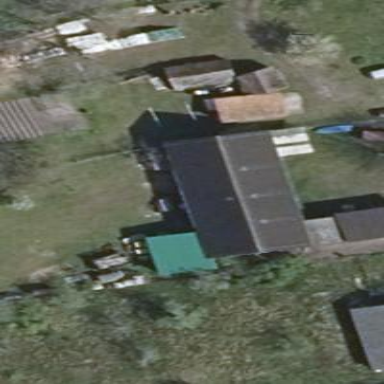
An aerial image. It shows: Building with gabled roof. The roof is oriented along the building and is colored black.